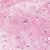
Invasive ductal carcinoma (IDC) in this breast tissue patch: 0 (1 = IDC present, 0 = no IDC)